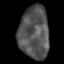
Tissue: lung
Cell type: Others
Senescence score: 0.2005
Nuclear area (px): 1553
Mean DAPI intensity: 83.209